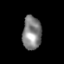
Tissue: lung
Cell type: T cells
Senescence score: 0.202
Nuclear area (px): 621
Mean DAPI intensity: 130.808